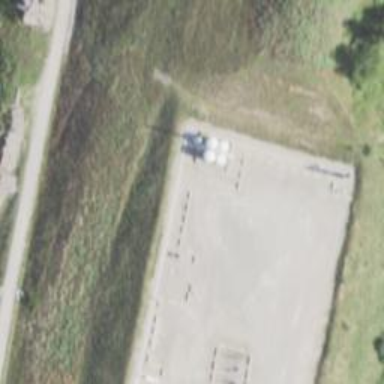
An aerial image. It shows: Storage tank that is man-made.